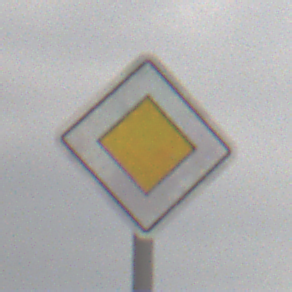
Verkehrszeichen: Vorfahrtsstrasse
Umgebung: Outdoor, Nature
Tageszeit: MorningAfternoon
Wetter: Overcast
Licht: Natural
Jahreszeit: NotSpecified
Kontrast: LowContrast